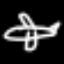
Label: airplane